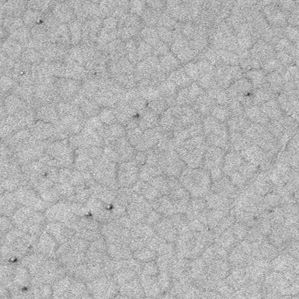
Label: frost